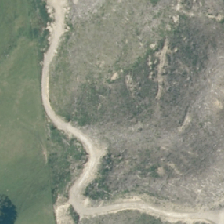
Land cover: harvested_forest